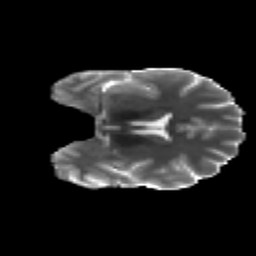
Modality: T2w
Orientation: coronal
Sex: male
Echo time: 0.114 s